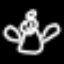
Label: angel